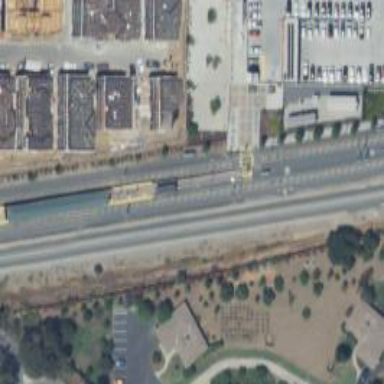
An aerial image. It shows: Light rail railway with electrified contact line.